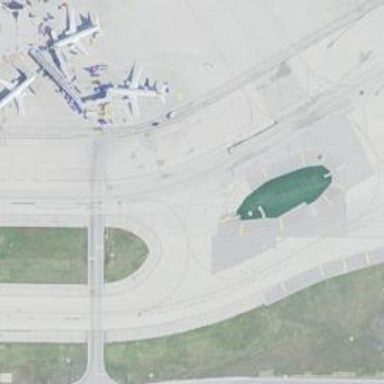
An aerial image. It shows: View of taxiway at the airport.